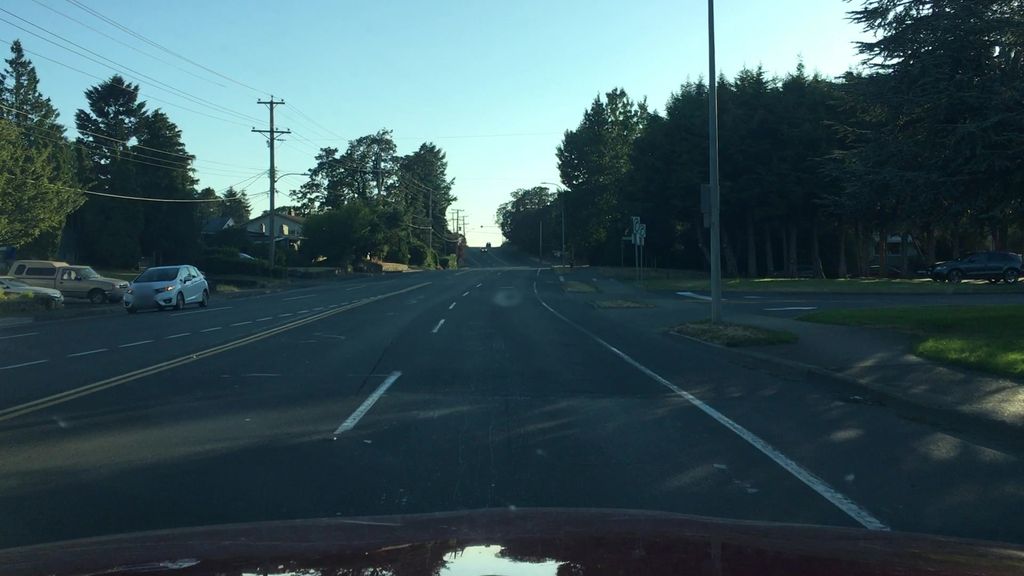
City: victoria